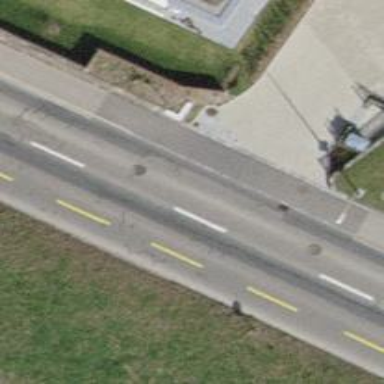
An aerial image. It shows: Secondary road with asphalt surface. There is left sidewalk with asphalt surface.